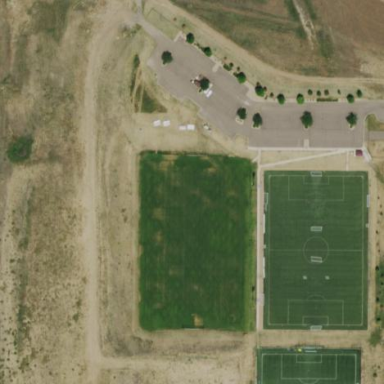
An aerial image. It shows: Soccer pitch designated for leisure and sports activities.